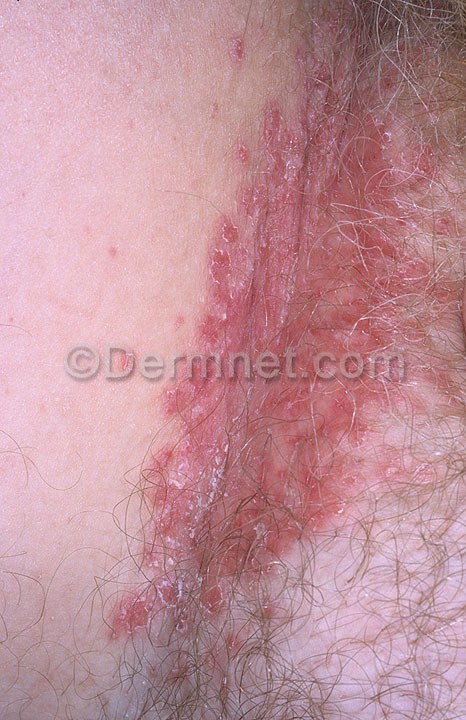
Disease: Tinea Ringworm Candidiasis and other Fungal Infections